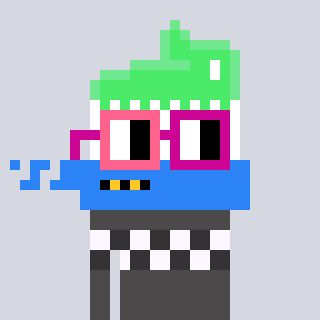
a pixel art character with square pink and red glasses, a toothbrush-shaped head and a grayscale-colored body on a cool background